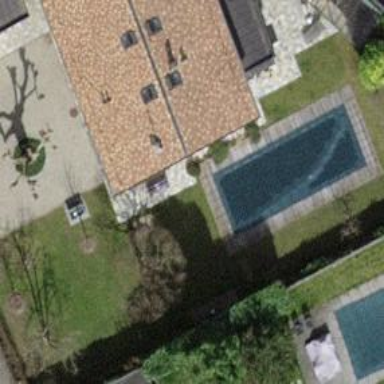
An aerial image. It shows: Outdoor swimming pool in leisure land area.